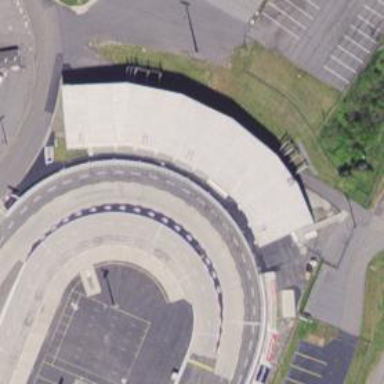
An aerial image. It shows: Motor sport raceway.